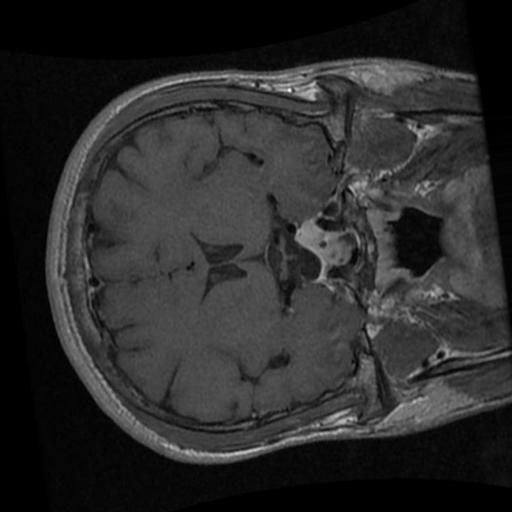
Label: brain_tumor